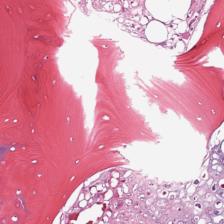
Label: Viable